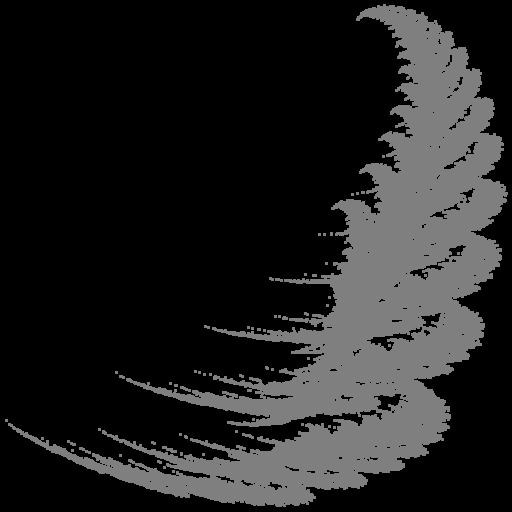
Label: snowdrift